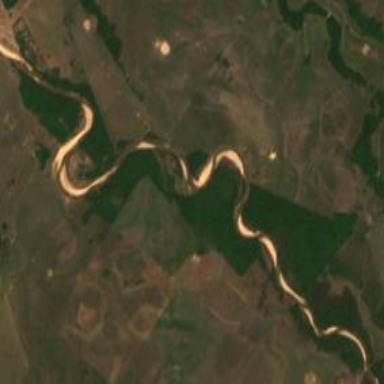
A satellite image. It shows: Beautiful view of river.